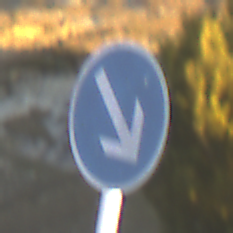
Verkehrszeichen: VorgeschriebeneVorbeifahrtRechts
Umgebung: Outdoor, Nature
Tageszeit: SunriseSunset
Wetter: Clear
Licht: Natural
Jahreszeit: NotSpecified
Kontrast: HighContrast